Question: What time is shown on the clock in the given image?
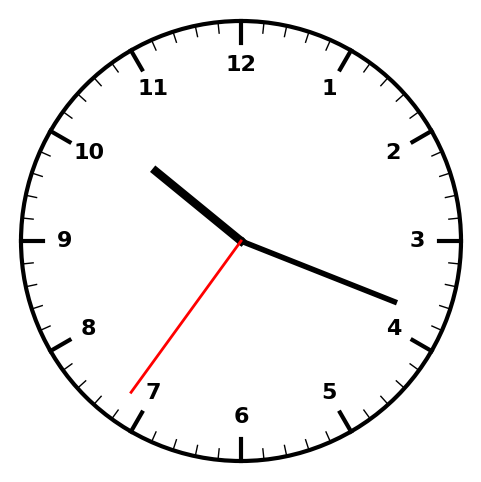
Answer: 10:18:36